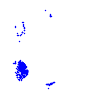
Particle: electron